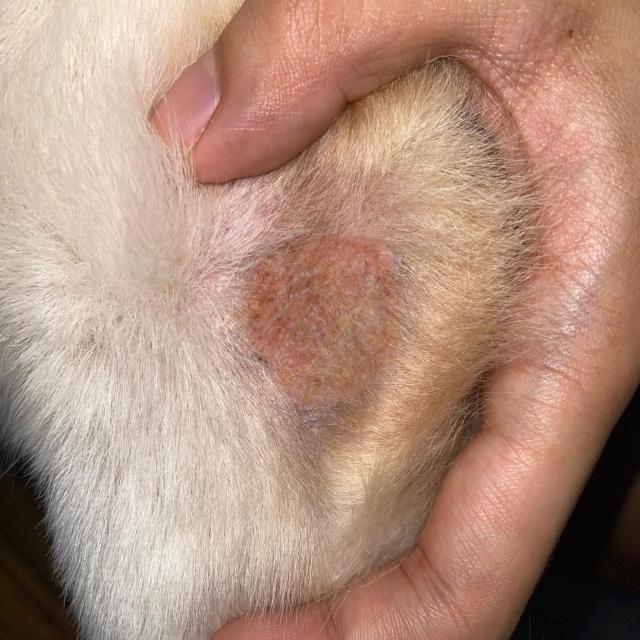
Canine ringworm (Dermatophytosis) — fungal infection caused by Microsporum or Trichophyton. Presents with circular alopecia, scaling, crusting, and broken hairs.